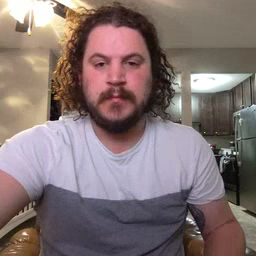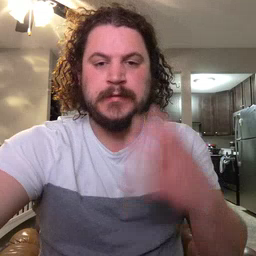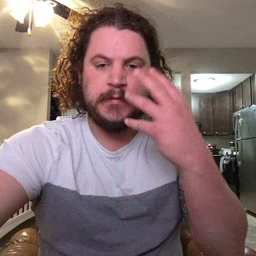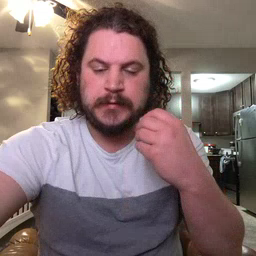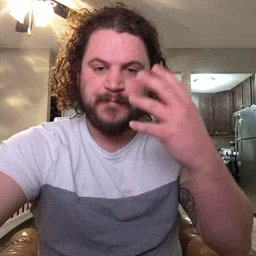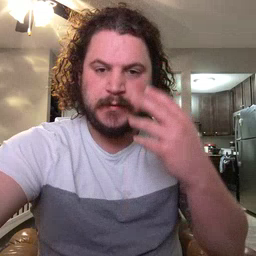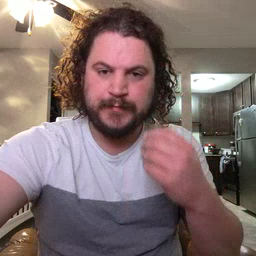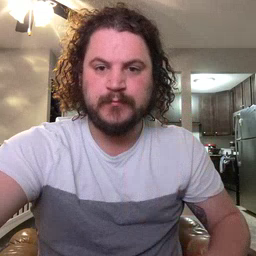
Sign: sleepy